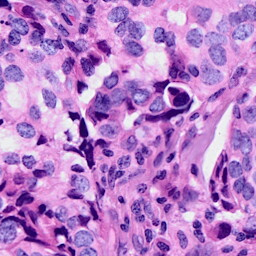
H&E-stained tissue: Breast